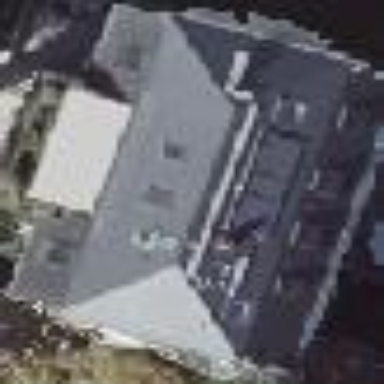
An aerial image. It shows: House with mansard roof.